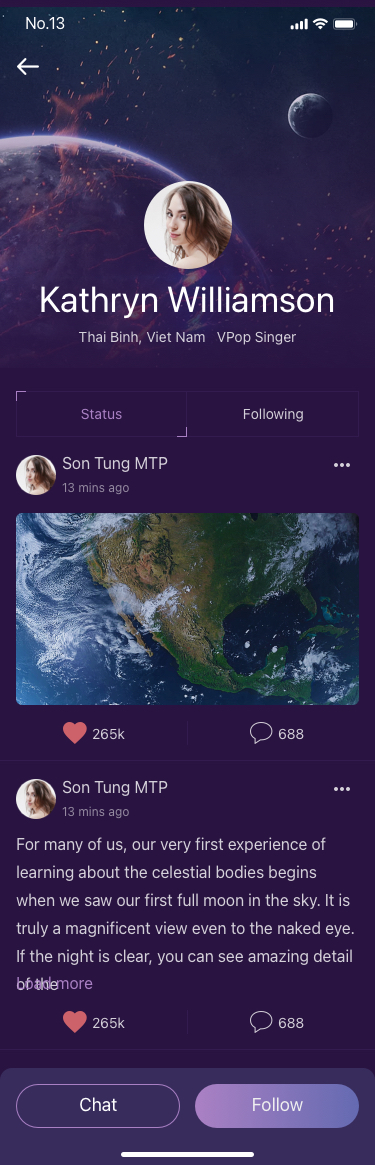
Text in this UI design:
Thai Binh, Viet Nam   VPop Singer
Kathryn Williamson
Status
Following
265k
688
13 mins ago
Son Tung MTP
265k
688
13 mins ago
Son Tung MTP
For many of us, our very first experience of learning about the celestial bodies begins when we saw our first full moon in the sky. It is truly a magnificent view even to the naked eye. If the night is clear, you can see amazing detail of the
Load more